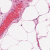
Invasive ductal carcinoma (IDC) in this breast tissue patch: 0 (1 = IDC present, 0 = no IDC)